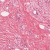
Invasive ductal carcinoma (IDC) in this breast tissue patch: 0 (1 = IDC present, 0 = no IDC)